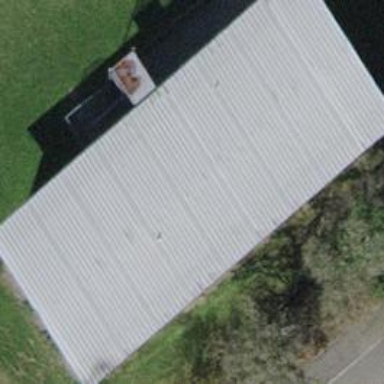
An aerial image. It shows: School building with flat roof.